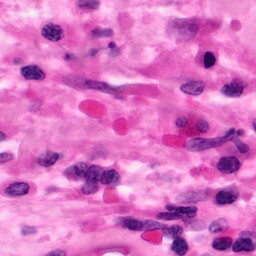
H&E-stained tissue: Pancreatic